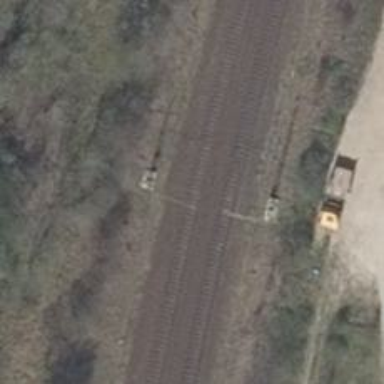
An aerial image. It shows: Railway milestone with catenary mast.